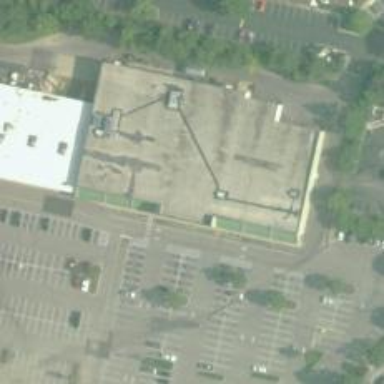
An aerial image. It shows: Supermarket.